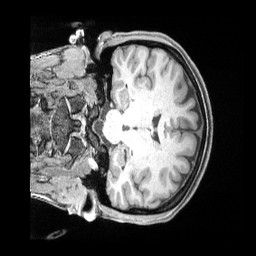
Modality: T1w
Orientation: coronal
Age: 35
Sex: female
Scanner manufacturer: siemens
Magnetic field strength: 3 T
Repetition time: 2 s
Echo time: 0.00211 s